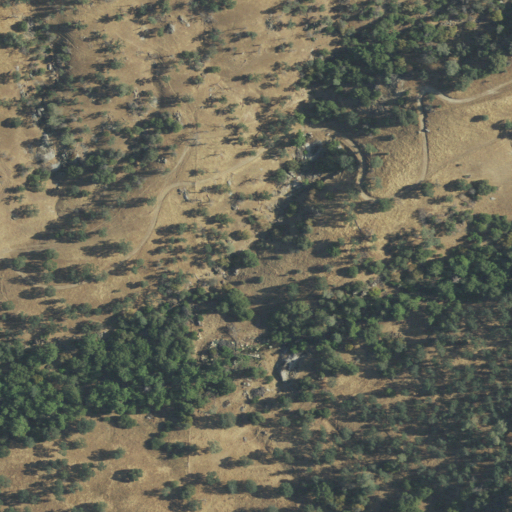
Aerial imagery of valley in California named Cove Canyon containing grassland, shrub, evergreen forest, and deciduous forest